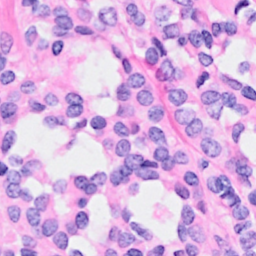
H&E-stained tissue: Breast